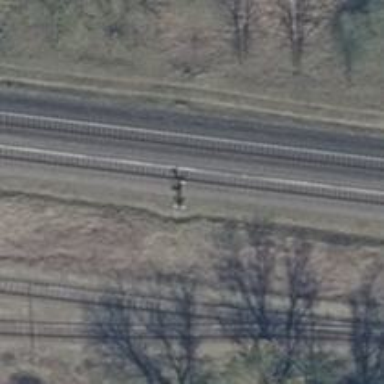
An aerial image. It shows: Railway signal.